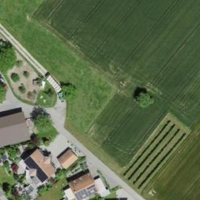
EUNIS habitat code: 52
Species observed at this site:
Lamium galeobdolon